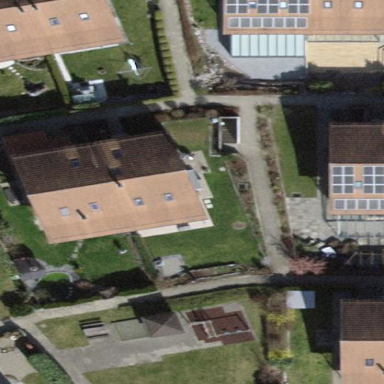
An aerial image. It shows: Gabled roof house.